Question: I'm using 'open()' with 'O_RDWR' and then using the descriptor in 'fdopen()' with '"r+"'. I check that the file exists first with 'access()', and check for 'open()' returning -1 then check that the 'FILE *fp' set from 'fdopen()' isn't 'NULL'.
Now whenever I use any function such as 'fgets()' or 'fgetc()' with 'fp' the program hangs in my terminal. I get no compiler warnings. Any ideas?

'''
#include <stdio.h>
#include <unistd.h>
#include <stdlib.h>
#include <fcntl.h>
#include <unistd.h>
int main(int argc, char **argv) {
char buffer[512];
int file_descriptor;
FILE *file;
if (argc != 2) {
puts("ERROR: Missing argument");
exit(0);
}
else if (access(argv[1], F_OK) == -1) { // Check if file exists
puts("ERROR: File does not exist");
exit(0);
} else if (file_descriptor = open(argv[1], O_RDWR) == -1) { // Check for open() failure
puts("ERROR: Unable to open file using open()");
exit(0);
}
file = fdopen(file_descriptor, "r+"); // Use descriptor
if (file == NULL) {
puts("ERROR: Unable to open file using fdopen()");
fclose(file);
exit(0);
}
// fscanf(file, "%c", stdout); // Hangs
// fgets(buffer, sizeof(buffer), file); // Hangs
printf("%c", fgetc(file)); // Hangs
fclose(file);
return 0;
}
'''
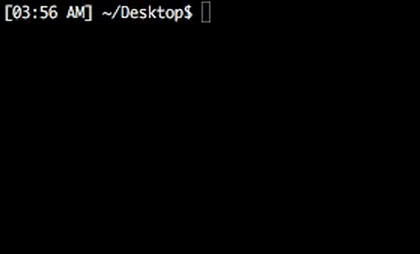
Answer: The expression
'''
file_descriptor = open(argv[1], O_RDWR) == -1
'''
does not work as you expect it to, because the equality operator '==' have higher <URL> than the assignment operator. That means the expression is more like
'''
file_descriptor = (open(argv[1], O_RDWR) == -1)
'''
which means your 'file_descriptor' will be either '0' or '1' depending on how the comparison went.
You need to use parentheses for the assignment:
'''
(file_descriptor = open(argv[1], O_RDWR)) == -1
'''